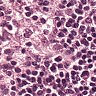
Metastatic tissue present: no